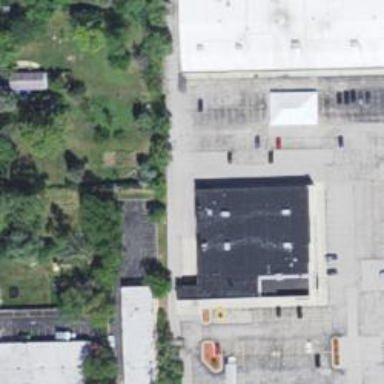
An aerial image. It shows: Building.